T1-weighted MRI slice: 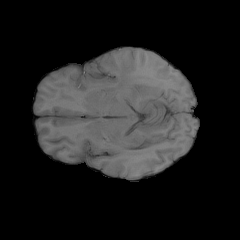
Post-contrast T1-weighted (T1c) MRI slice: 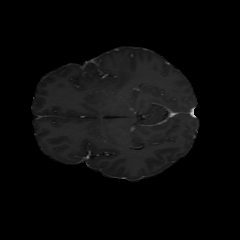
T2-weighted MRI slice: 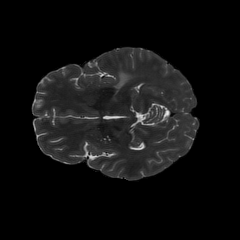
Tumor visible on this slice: yes